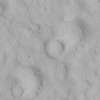
Label: not_dusty